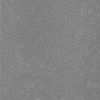
Atmospheric dust classification: dusty